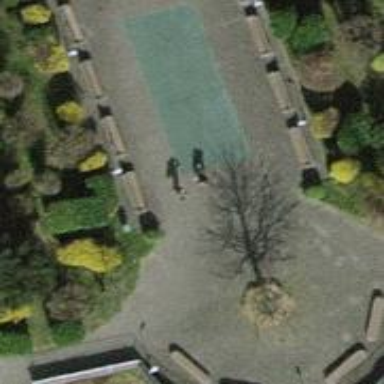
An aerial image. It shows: Concrete bench.